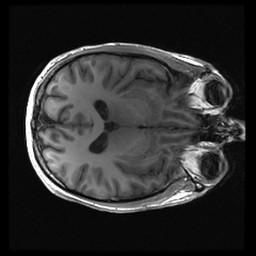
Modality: inplaneT1
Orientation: axial